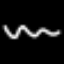
Label: squiggle